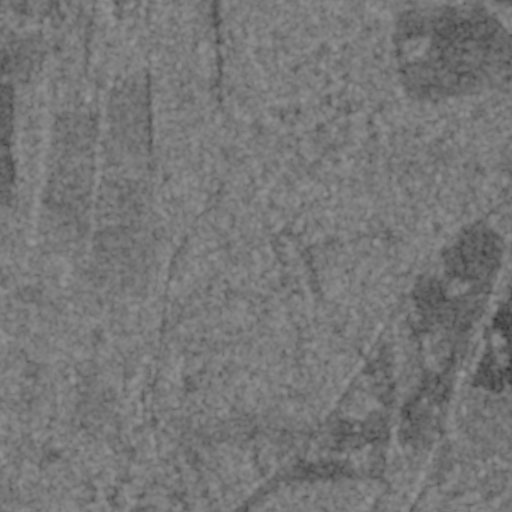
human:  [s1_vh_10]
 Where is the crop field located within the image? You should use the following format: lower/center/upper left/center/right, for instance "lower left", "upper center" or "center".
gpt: The crop field is located in the right of the image.
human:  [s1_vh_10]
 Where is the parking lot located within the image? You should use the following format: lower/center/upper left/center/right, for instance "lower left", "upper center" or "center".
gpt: The parking lot is located in the lower left of the image.
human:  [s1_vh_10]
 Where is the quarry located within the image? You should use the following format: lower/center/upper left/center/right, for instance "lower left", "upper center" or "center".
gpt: The quarry is located in the upper left of the image.
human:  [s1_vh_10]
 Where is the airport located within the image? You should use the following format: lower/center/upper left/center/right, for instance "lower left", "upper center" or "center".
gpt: There is no airport in the image.

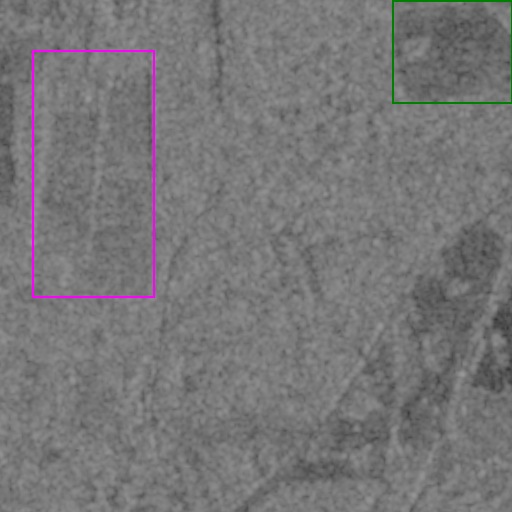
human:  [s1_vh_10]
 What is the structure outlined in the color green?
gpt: The structure outlined in green is a crop field.
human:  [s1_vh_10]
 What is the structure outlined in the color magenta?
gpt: The structure outlined in magenta is a quarry.
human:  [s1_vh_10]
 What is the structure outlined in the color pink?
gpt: There is no pink outline.